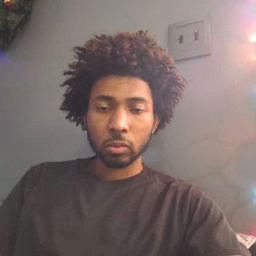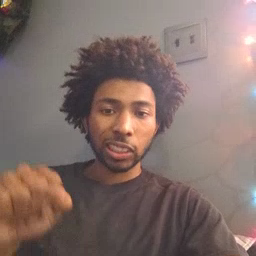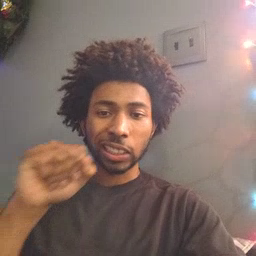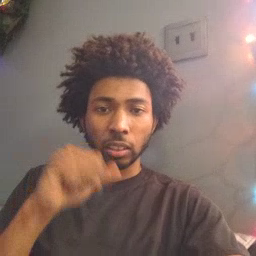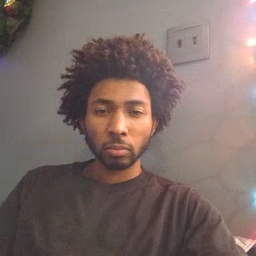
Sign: carrot